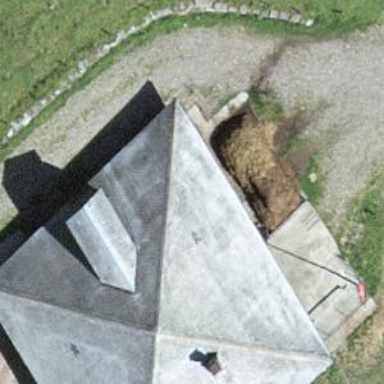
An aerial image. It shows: Farm.